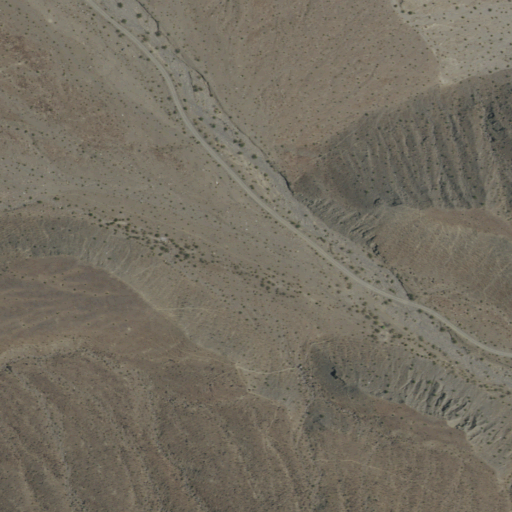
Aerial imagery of valley in California named Pleasant Canyon containing barren land, shrub, and grassland